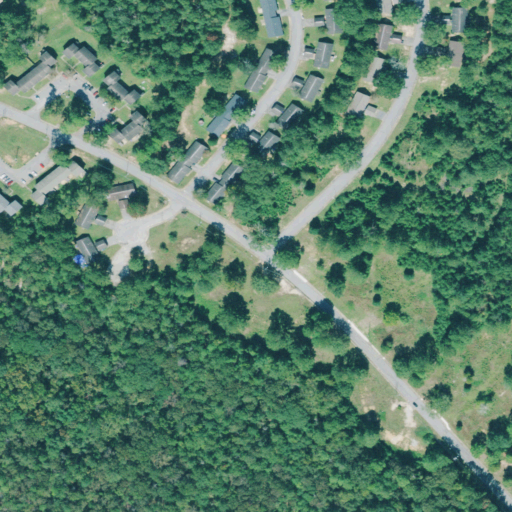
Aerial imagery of mountain in Georgia named Bouton Hill containing low intensity development, evergreen forest, medium intensity development, mixed forest, open development, deciduous forest, and grassland